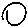
Label: circle